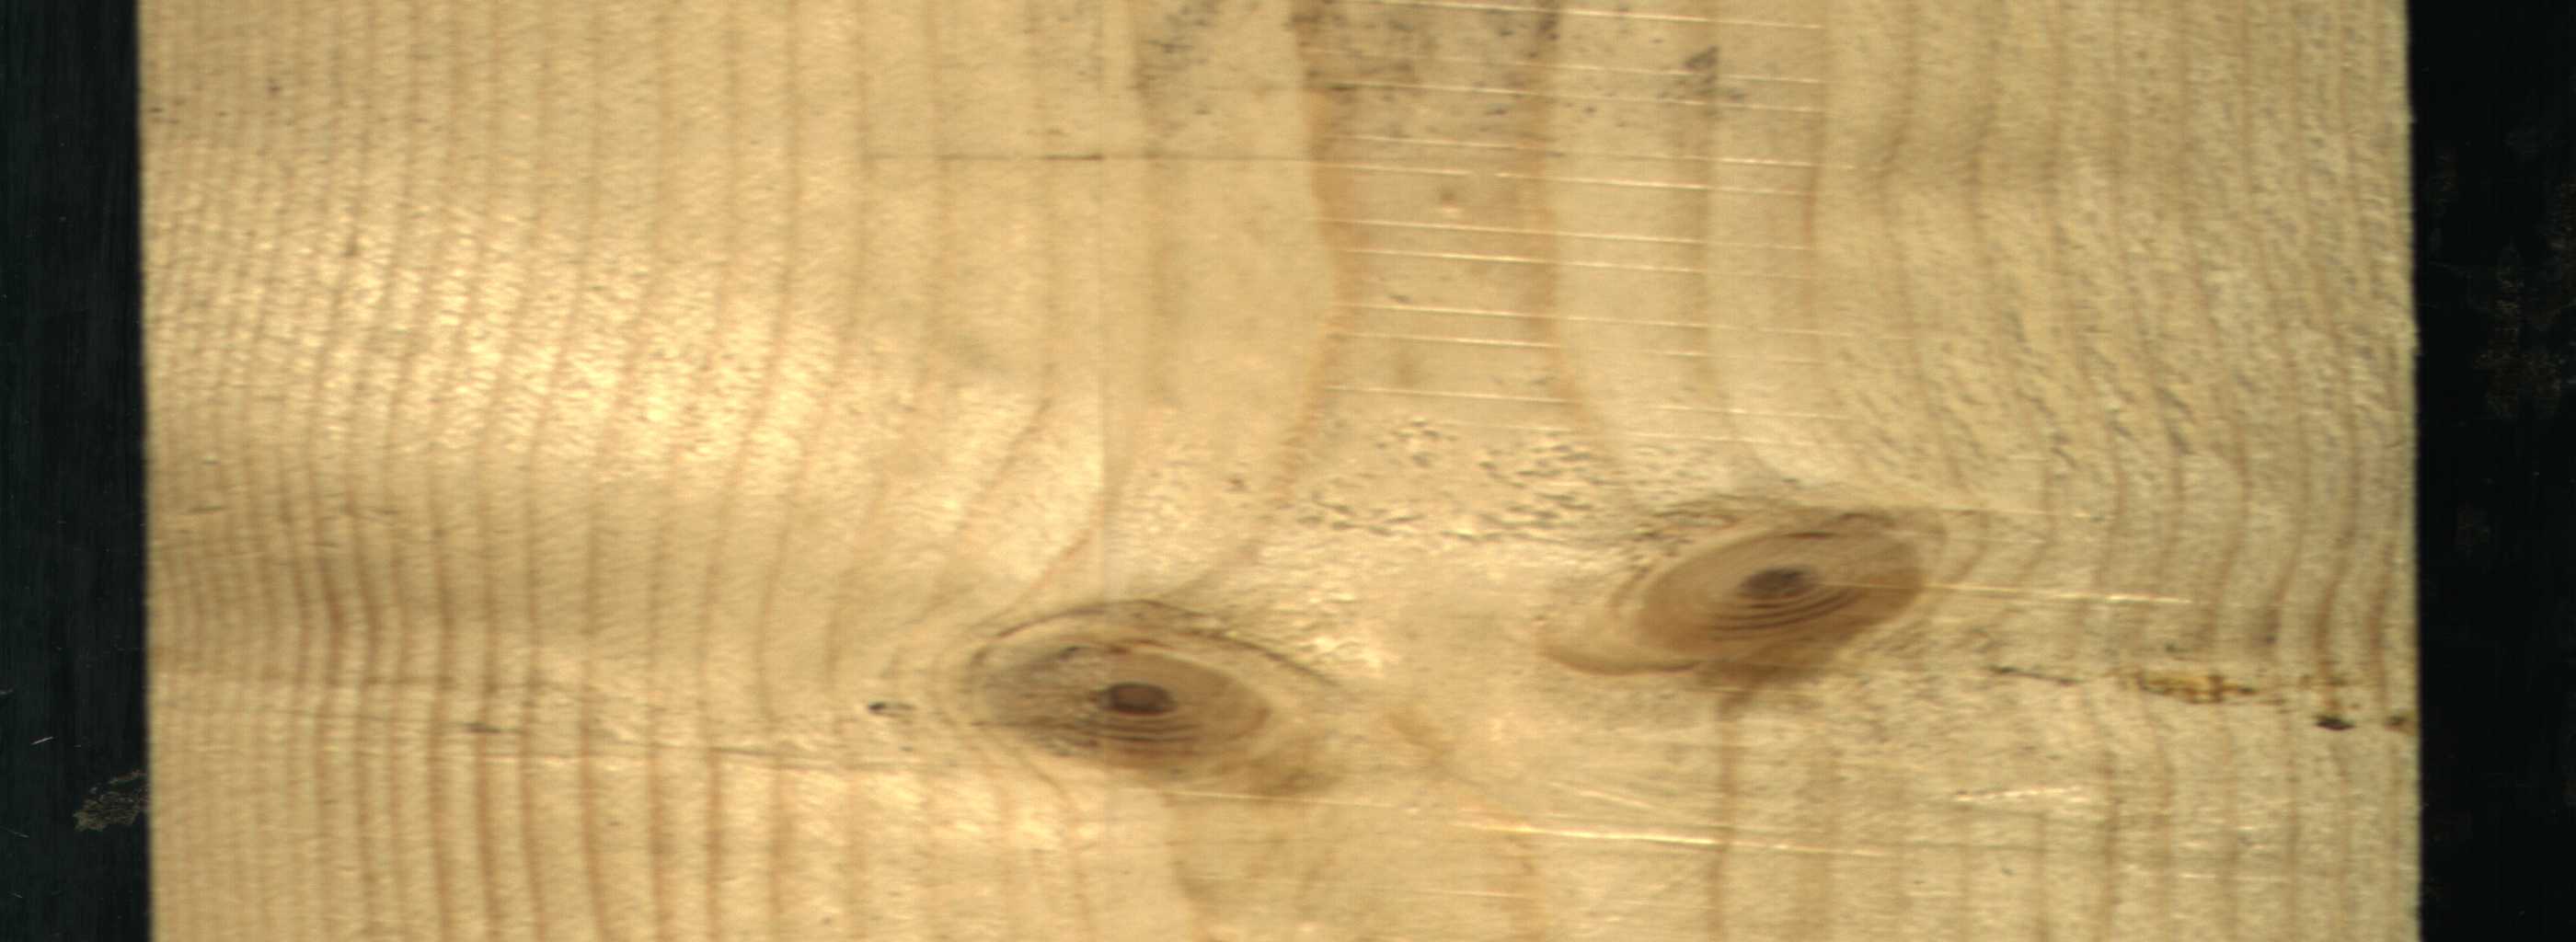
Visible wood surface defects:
Live_Knot
Live_Knot